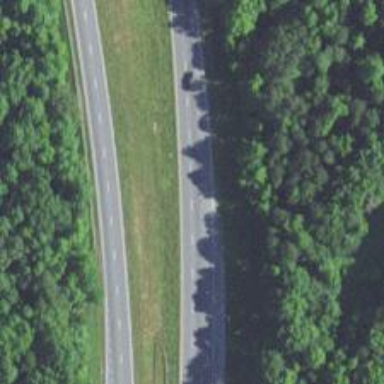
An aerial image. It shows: Asphalt motorway.